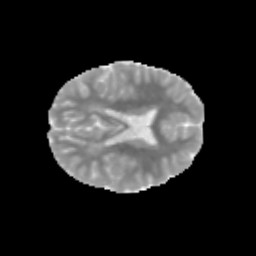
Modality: MD
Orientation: axial
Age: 9
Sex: male
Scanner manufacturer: siemens
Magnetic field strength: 3 T
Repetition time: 3.8 s
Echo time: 0.07 s